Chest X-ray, AP view. Patient: 31 years old, sex M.
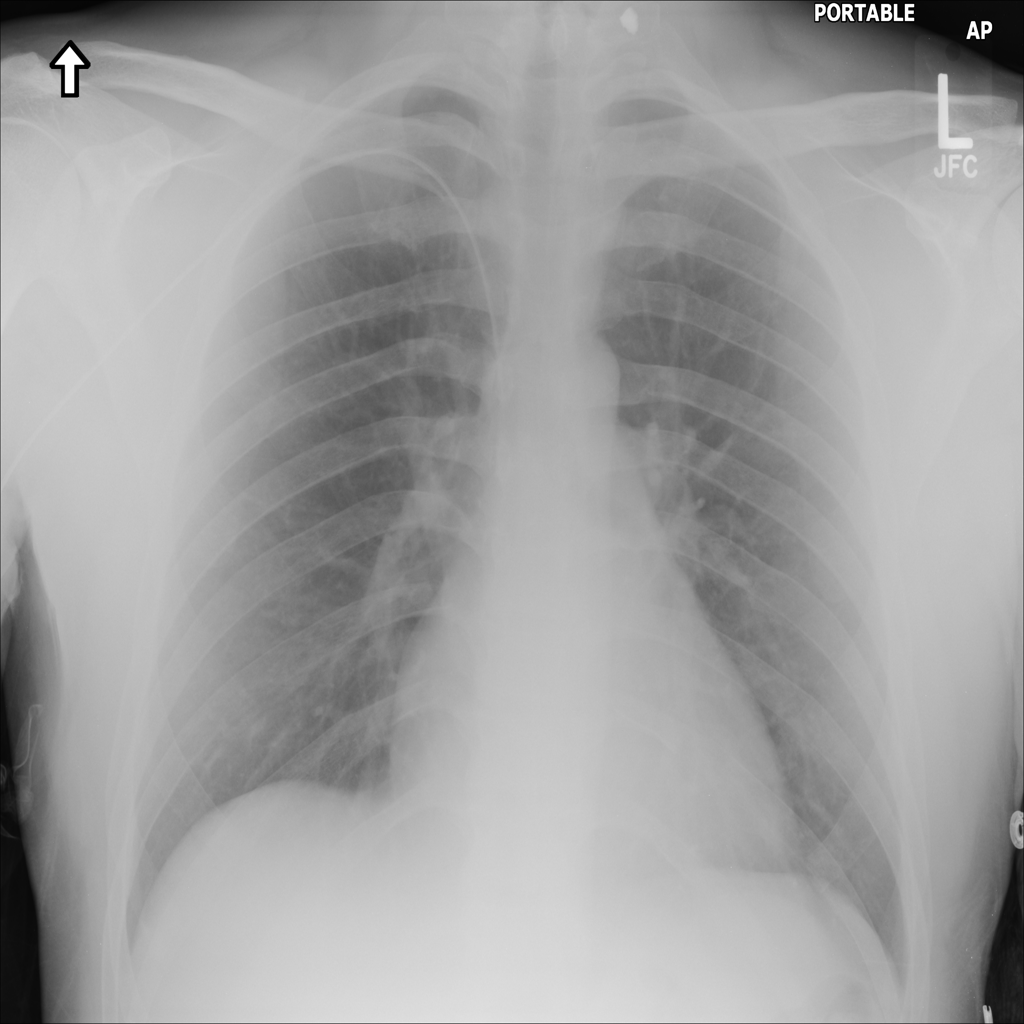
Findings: No Finding